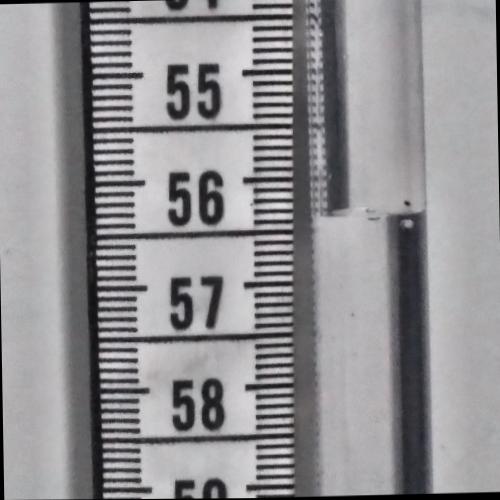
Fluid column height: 56.4 cm